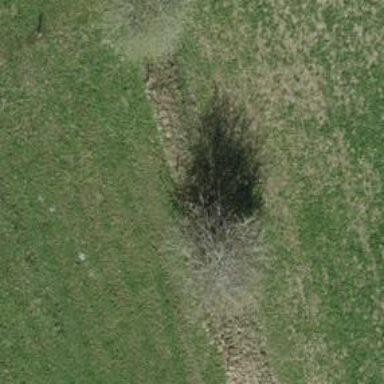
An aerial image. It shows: Deciduous tree with lush green leaves.